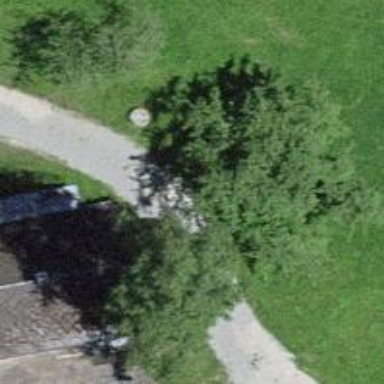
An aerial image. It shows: Beautiful tree in nature.